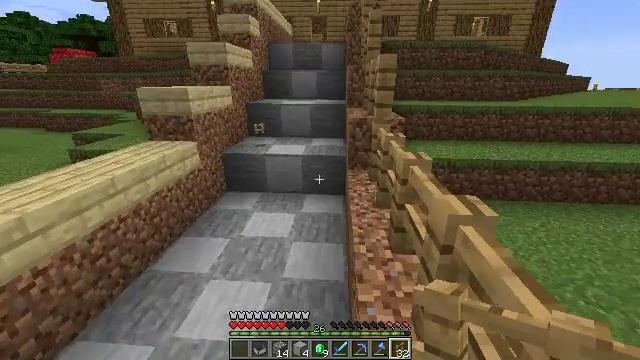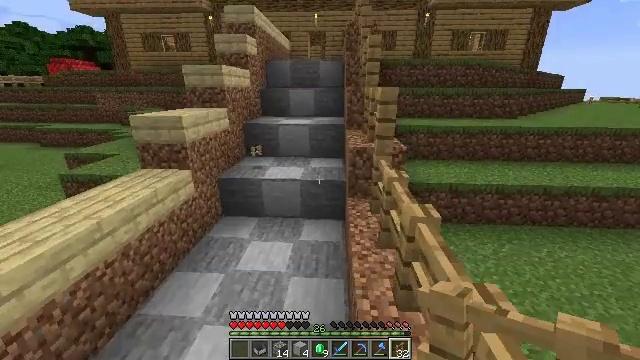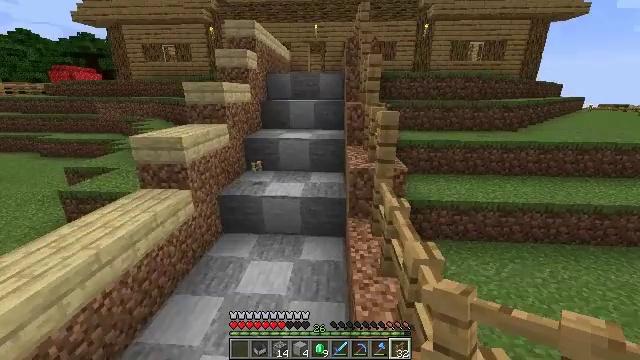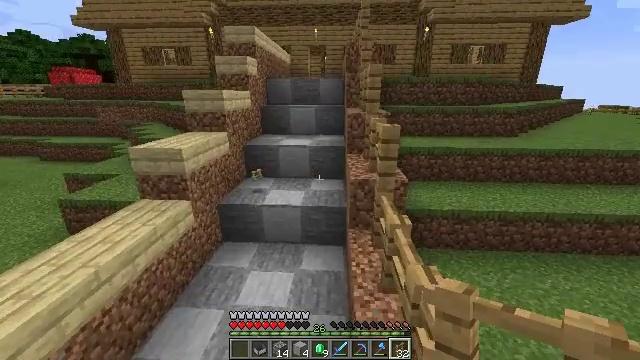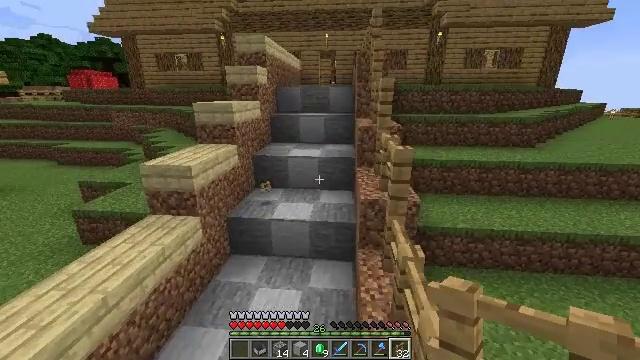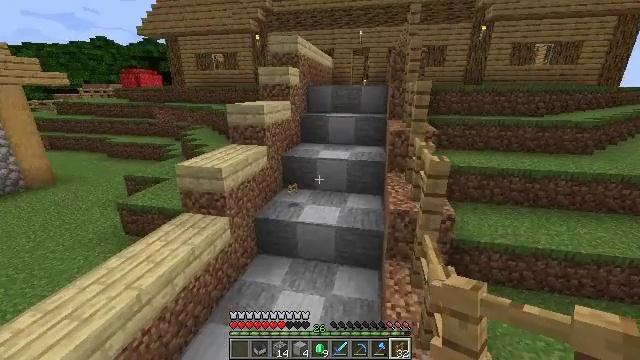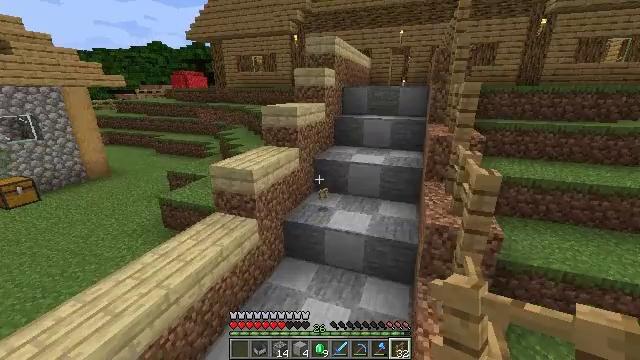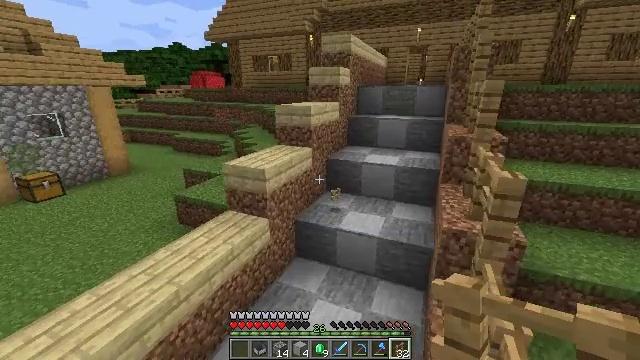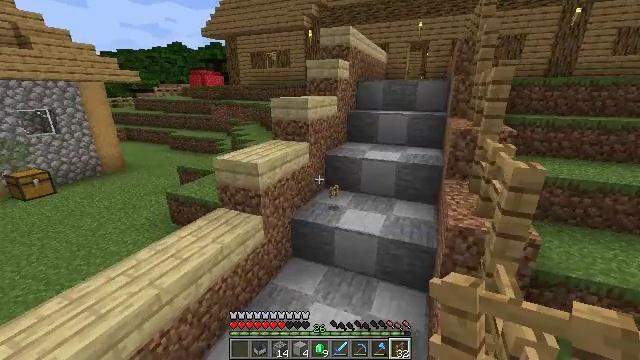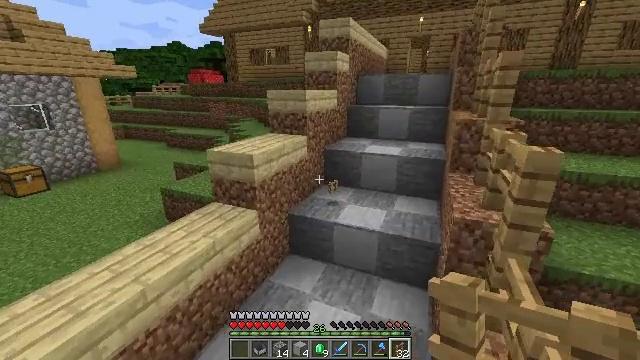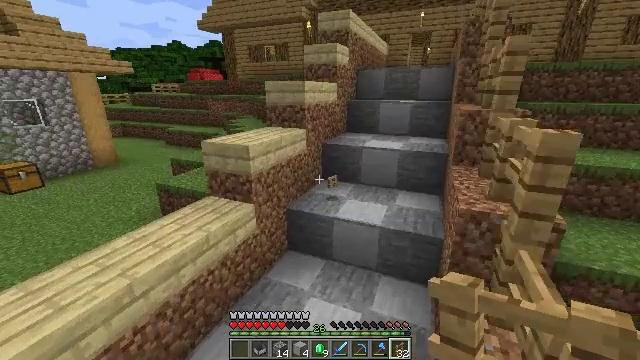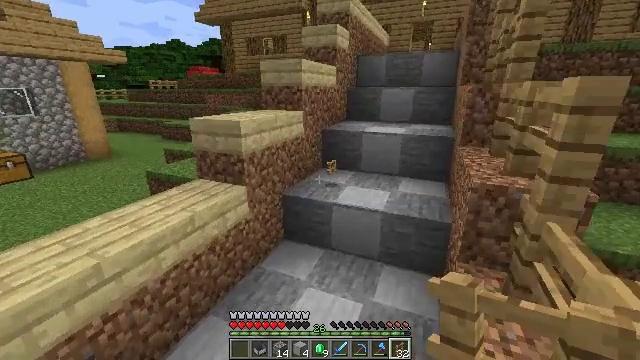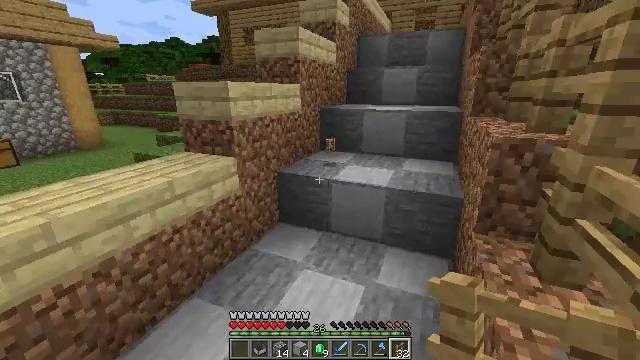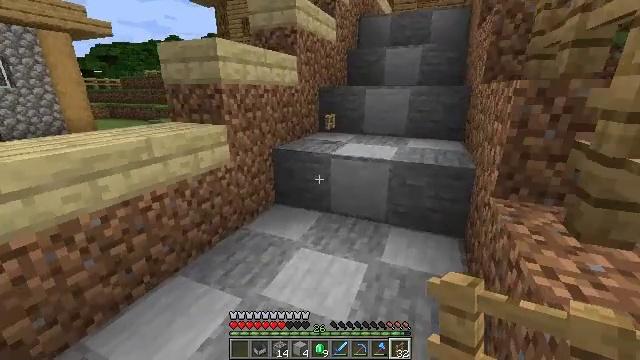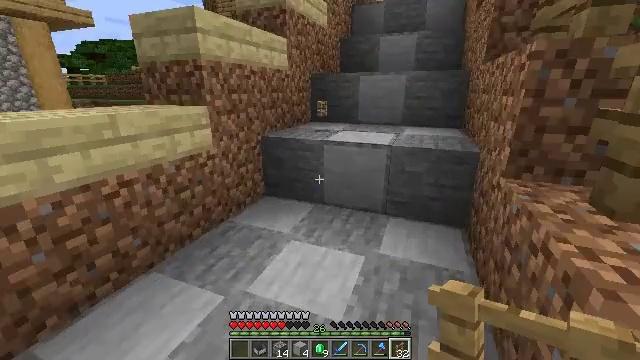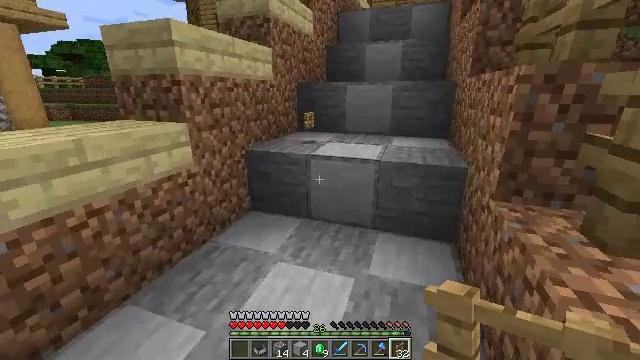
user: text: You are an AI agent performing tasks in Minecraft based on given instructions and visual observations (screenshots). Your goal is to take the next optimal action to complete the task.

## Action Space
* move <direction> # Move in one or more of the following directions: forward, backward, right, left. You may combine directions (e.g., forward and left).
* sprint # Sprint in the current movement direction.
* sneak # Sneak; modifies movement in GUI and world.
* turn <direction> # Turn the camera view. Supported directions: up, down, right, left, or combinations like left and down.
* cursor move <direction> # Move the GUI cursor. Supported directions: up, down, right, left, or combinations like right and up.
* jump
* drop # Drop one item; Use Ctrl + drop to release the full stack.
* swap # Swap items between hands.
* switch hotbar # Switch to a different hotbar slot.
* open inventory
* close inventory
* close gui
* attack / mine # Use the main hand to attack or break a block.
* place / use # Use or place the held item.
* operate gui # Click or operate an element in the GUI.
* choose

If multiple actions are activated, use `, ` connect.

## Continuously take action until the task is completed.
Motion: motion action
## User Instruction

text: Mine birch slab from a built structure.
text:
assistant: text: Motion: move forward, turn up, jump
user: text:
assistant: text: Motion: move forward, jump
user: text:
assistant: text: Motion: move forward, jump
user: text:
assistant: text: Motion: move forward, turn left, jump
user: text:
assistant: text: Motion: move forward, turn left, jump
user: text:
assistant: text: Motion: move forward, turn left, jump
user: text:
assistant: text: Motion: move forward, turn left, jump
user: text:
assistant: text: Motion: move forward, sprint, jump
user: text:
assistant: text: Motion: move forward, sprint, jump
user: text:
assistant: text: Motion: move forward, sprint, jump
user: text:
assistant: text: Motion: move forward, sprint, jump
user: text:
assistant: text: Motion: move forward, sprint, jump
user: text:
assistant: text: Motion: move forward, jump
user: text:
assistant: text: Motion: move forward, turn right, jump
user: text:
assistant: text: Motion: move forward, turn right, jump
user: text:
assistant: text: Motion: move forward, sprint, turn right, jump
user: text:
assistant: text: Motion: move forward, sprint, jump
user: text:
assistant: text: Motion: move forward, sprint, jump
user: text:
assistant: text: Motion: move forward, sprint, jump
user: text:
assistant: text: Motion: move forward, jump
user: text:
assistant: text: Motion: move forward, jump
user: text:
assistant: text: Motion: move forward, turn left, jump
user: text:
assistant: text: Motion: move forward, turn left, jump
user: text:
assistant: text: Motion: move forward, turn left, jump
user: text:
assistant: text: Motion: move forward, sprint, jump
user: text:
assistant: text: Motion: move forward, sprint, turn left, jump
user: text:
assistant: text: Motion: move forward, sprint, turn left, jump
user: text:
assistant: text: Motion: move forward, sprint, jump
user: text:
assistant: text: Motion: move forward, sprint, jump
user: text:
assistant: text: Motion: move forward, turn right, jump